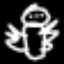
Label: angel